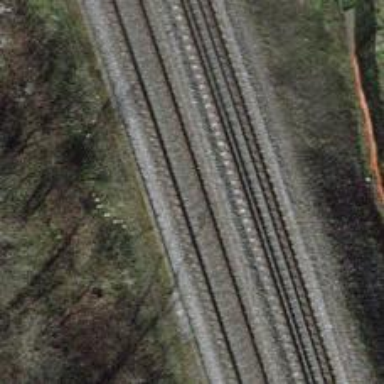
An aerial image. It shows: Railway track with contact line for electrification.